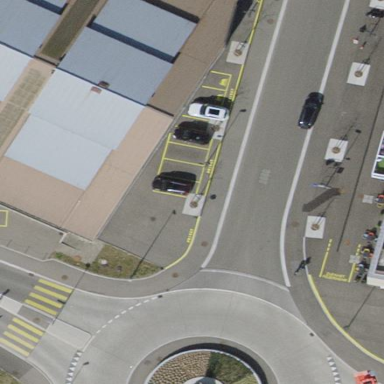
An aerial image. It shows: Street-side parking area.